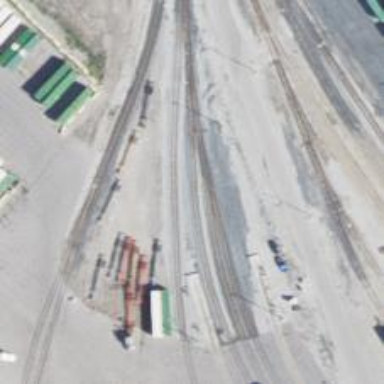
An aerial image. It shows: Abandoned railway yard is depicted.